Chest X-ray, AP view. Patient: 31 years old, sex M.
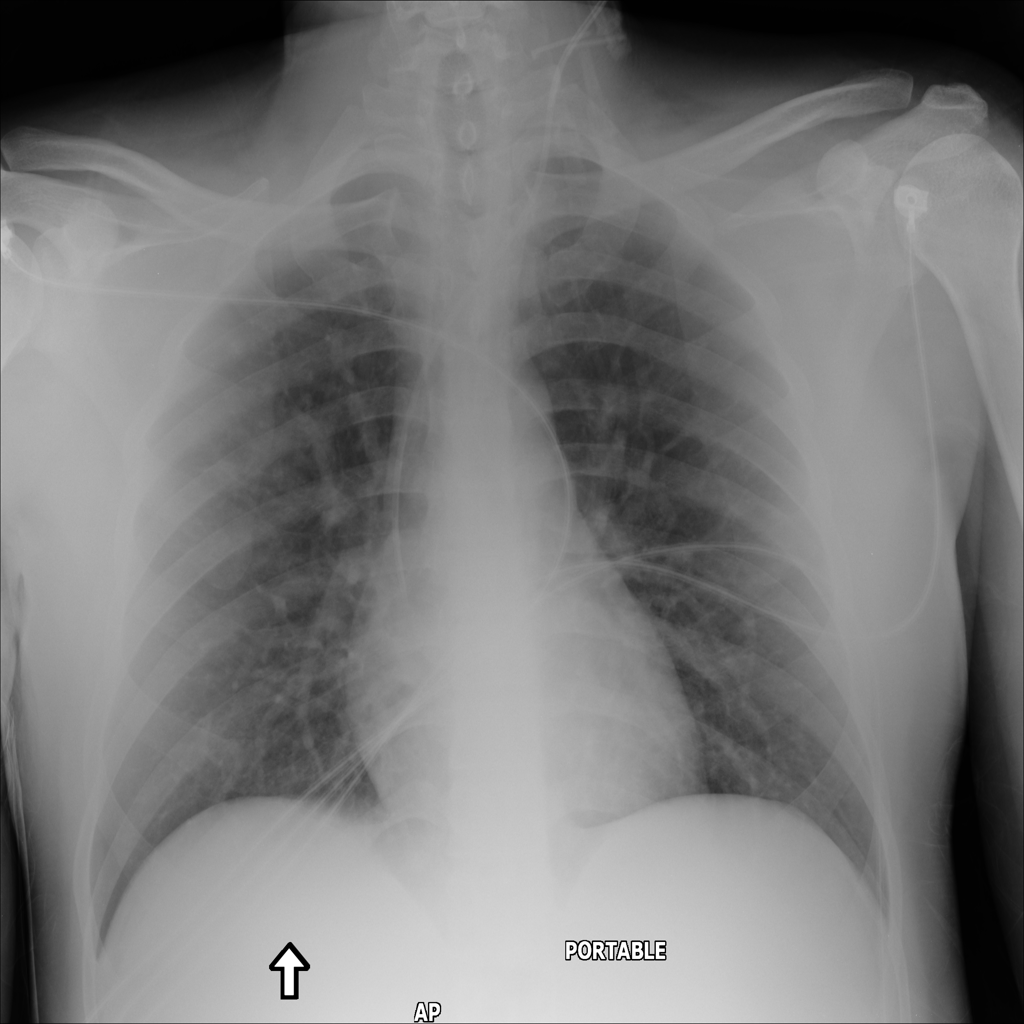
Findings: No Finding